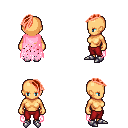
a pixel art fantasy rpg character, female body template, human, tanned skin, pink tattered cape, red pants, red long mohawk hairstyle, metal boots, four views (front, back, left, right), 2x2 character sprite sheet, small pixel art, hard edges, no anti-aliasing